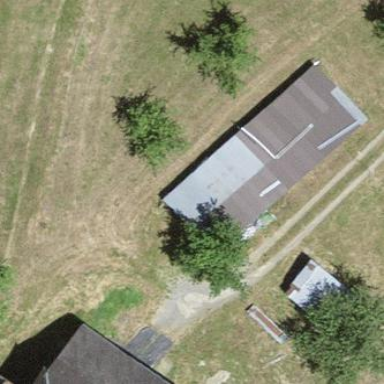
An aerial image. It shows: Barn.